【题型】解答题　【知识点】解析几何　【难度】medium
如图所示，已知抛物线$\Gamma:y^2=x$，点$A,B,C,D$是抛物线上的四个点，其中$A,D$在第一象限，$B,C$在第四象限，满足$AB\parallel CD$，线段$AC$与$BD$交于点$H$。记线段$AB$与$CD$的中点分别为$M,N$。

(1) 求抛物线$\Gamma$的焦点坐标；
(2) 求证：点$M,H,N$三点共线；
(3) 若$2|HM|=|HN|=2$，求四边形$ABCD$的面积。
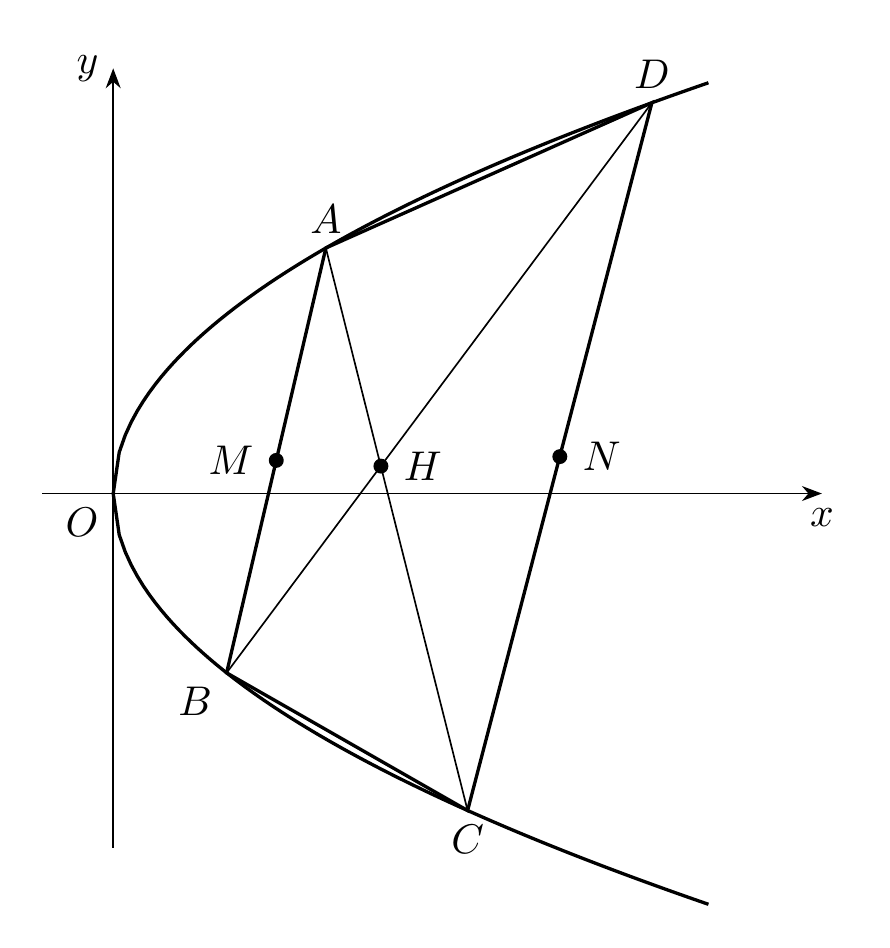
【解答】
\textbf{【答案】}
(1) $\left(\frac{1}{4},0\right)$；
(2) 证明见解析；
(3) $9$。

\textbf{【解析】}
(1) 因抛物线方程为$y^2=x$，则焦点坐标为$\left(\frac{1}{4},0\right)$。

(2) 证明：设$A(x_1,y_1)$，$B(x_2,y_2)$，$C(x_3,y_3)$，$D(x_4,y_4)$。
若$x_1=x_2$，$y_3=y_4$，则直线$AB$，$CD$斜率不存在，
由对称性，可知$M$，$N$，$H$均在$x$轴上，则$M$，$H$，$N$三点共线；

若$x_1\neq x_2$，$y_3\neq y_4$，则直线斜率存在，
直线$AB$方程为：$y=\frac{y_2-y_1}{x_2-x_1}(x-x_1)+y_1$，结合$y_1^2=x_1$，$y_2^2=x_2$，
则$y=\frac{y_2-y_1}{y_2^2-y_1^2}(x-x_1)+y_1=\frac{(y-y_1)(y_2-y_1)}{y_2^2-y_1^2}+y_1^2=x\Rightarrow (y_1+y_2)y-y_1y_2=x$，
同理可得$CD$方程：$(y_3+y_4)y-y_3y_4=x$，$AC$方程：$(y_1+y_3)y-y_1y_3=x$，
$BD$方程：$(y_2+y_4)y-y_2y_4=x$。
设$M(x_M,y_M)$，$N(x_N,y_N)$，
因$AB\parallel CD$，则$y_1+y_2=y_3+y_4\Rightarrow y_M=\frac{y_1+y_2}{2}=\frac{y_3+y_4}{2}=y_N=\gamma$，
则直线$MN$与$x$轴平行，设直线$MN$与线段$AC$，$BD$交点为$P(x_P,y_P)$，$Q(x_Q,y_Q)$。

将$y=\frac{y_1+y_2}{2}$代入直线$AC$方程，
则$x_P=(y_1+y_3)\frac{y_1+y_2}{2}-y_1y_3=\frac{y_1^2+y_1y_2+y_1y_3+y_2y_3-2y_1y_3}{2}$；
将$y=\frac{y_1+y_2}{2}$代入直线$BD$方程，
则$x_Q=(y_2+y_4)\frac{y_1+y_2}{2}-y_2y_4=\frac{y_1y_2+y_2^2+y_1y_4+y_2y_4-2y_2y_4}{2}$。

注意到$x_P-x_Q=\frac{y_1^2+y_1y_2+y_1y_3+y_2y_3-2y_1y_3-y_1y_2-y_2^2-y_1y_4-y_2y_4+2y_2y_4}{2}$
$=\frac{y_1^2+y_1y_3-y_1y_3-y_2^2-(y_1y_4+y_2y_4-y_1y_3-y_2y_3)}{2}=\frac{2(y_1+y_2-y_3)(y_1-y_2)}{2}$
$=\frac{y_1-y_2}{2}(y_1+y_2-y_3-y_4)=0$，又$y_P=y_Q=y_M=y_N$，即$P$，$Q$两点重合，
即$P$，$Q$为线段$AC$与$BD$交点$H$，且点$M,H,N$三点共线。

(3) 由(2)，直线$MN$与$x$轴平行，
则$2|HM|=|HN|=2\Rightarrow 2(x_H-x_M)=x_N-x_H=2$。
又$x_M=\frac{x_1+x_2}{2}=\frac{y_1^2+y_2^2}{2}$，同理可得$x_N=\frac{y_3^2+y_4^2}{2}$，
又由(2) $x_H=\frac{y_1^2+y_1y_2+y_1y_3-y_1y_3-y_2^2}{2}=\frac{y_1^2+y_1y_2-y_2^2-y_1y_3+y_2y_3}{2}$，
则$x_H-x_M=\frac{y_1^2+y_1y_2-y_2^2-y_1y_3+y_2y_3}{2}-\frac{y_1^2+y_2^2}{2}=1\Rightarrow y_2(y_1+y_3)-y_1y_3-y_2^2=2$，
$x_N-x_H=2=\frac{y_3^2+y_4^2}{2}-\frac{y_1^2+y_1y_2-y_2^2-y_1y_3+y_2y_3}{2}\Rightarrow y_2^2-y_3(y_2+y_4)+y_2y_4=4$。
由$y_1+y_2=y_3+y_4$，则$y_1y_2+y_1y_3-y_1y_3-y_2^2+y_2(y_1+y_3)-y_1y_3-y_2^2=4$，
即$2y_1y_2+2y_1y_3-3y_2y_3-y_1y_3+y_1y_2=4$，
即$2y_1y_2+3y_1y_3-3y_2y_3-y_1y_3+y_1y_2=2(y_2+y_3)-y_1y_3-y_2^2=2$，
$\therefore 2y_1y_2+2y_1y_3-4y_2y_3=2(y_1-y_2)^2=1\Rightarrow y_1-y_2=1$。

如图，过$B$作$MN$平行线，交$CD$为$E$，则四边形$MBEN$为平行四边形，
结合$2|HM|=|HN|=2$，则$|BE|=3$，$S_{\triangle BEC}=\frac{1}{2}|BE|\cdot|y_3-y_2|=\frac{3}{2}$。
因$AB\parallel CD$，$\triangle AHB\sim\triangle CHD$，结合$2|HM|=|HN|$，
则$\frac{|AB|}{|CD|}=\frac{|HM|}{|HN|}=\frac{|AH|}{|HC|}=\frac{|BH|}{|HD|}=\frac{1}{2}$，又$M$为$AB$中点，则$N$为$DE$中点。
则$S_{\triangle BCD}=S_{\triangle BNE}=\frac{1}{2}S_{\triangle BCD}$，$S_{\triangle BCD}=2S_{\triangle ABD}$，
则四边形$ABCD$的面积$S=S_{\triangle BCD}+S_{\triangle ABD}=6S_{\triangle BCE}=6\times\frac{3}{2}=9$。

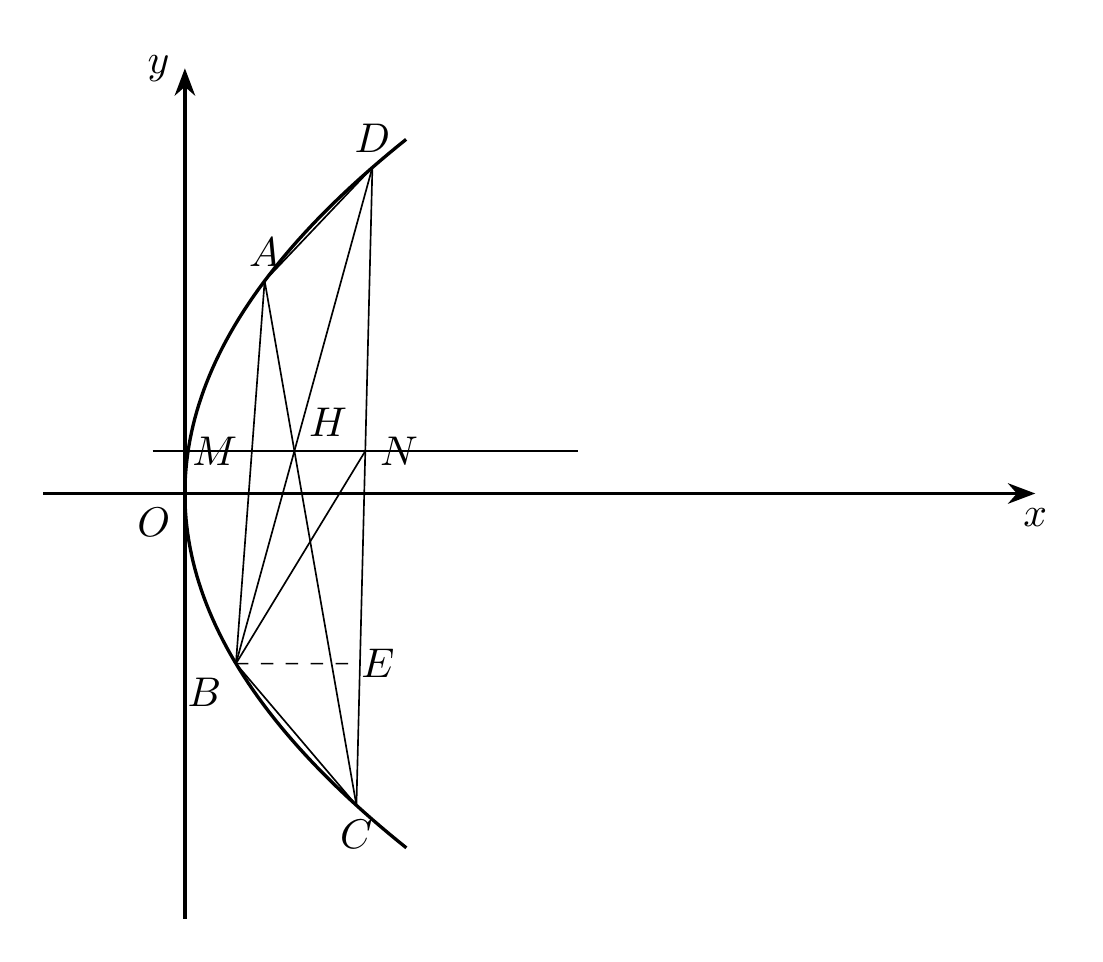